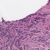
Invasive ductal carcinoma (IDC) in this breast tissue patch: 1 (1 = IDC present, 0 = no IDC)